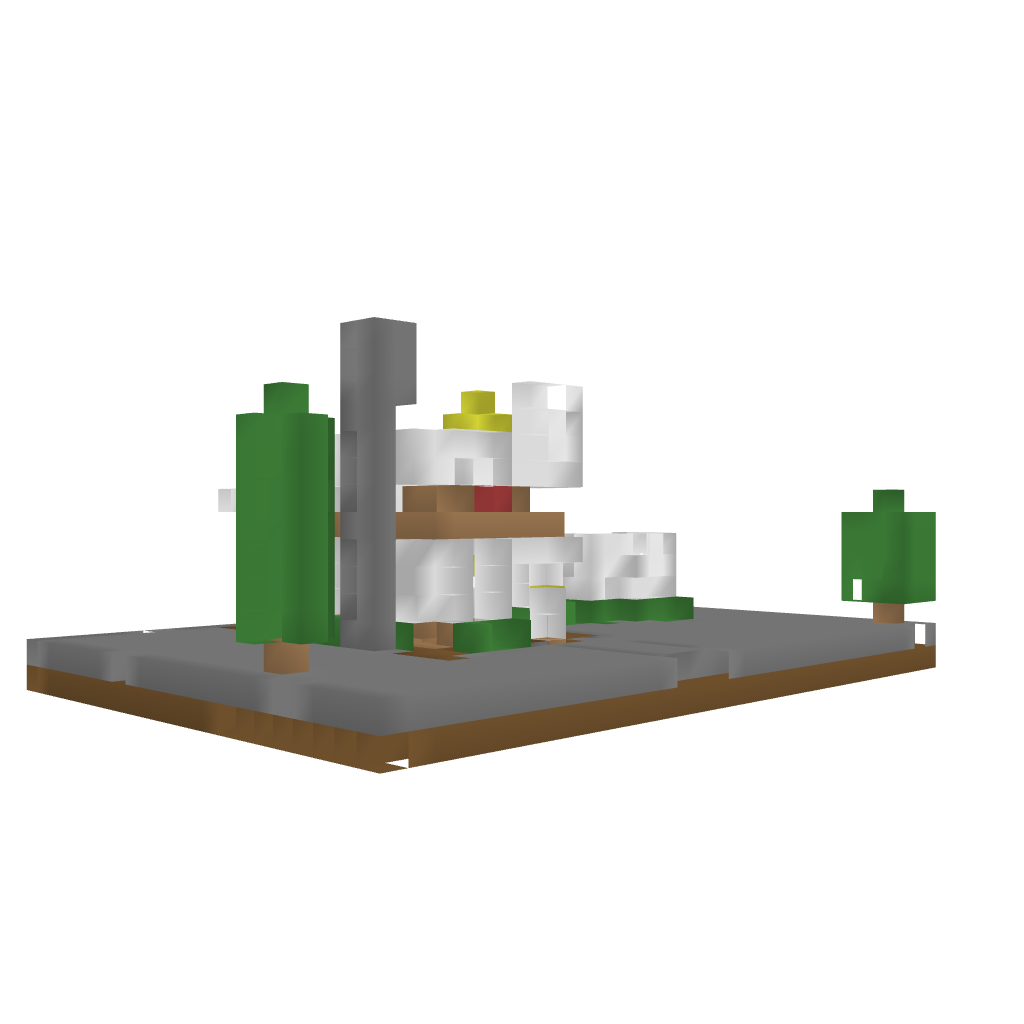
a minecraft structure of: Modern House 3 bad low quality